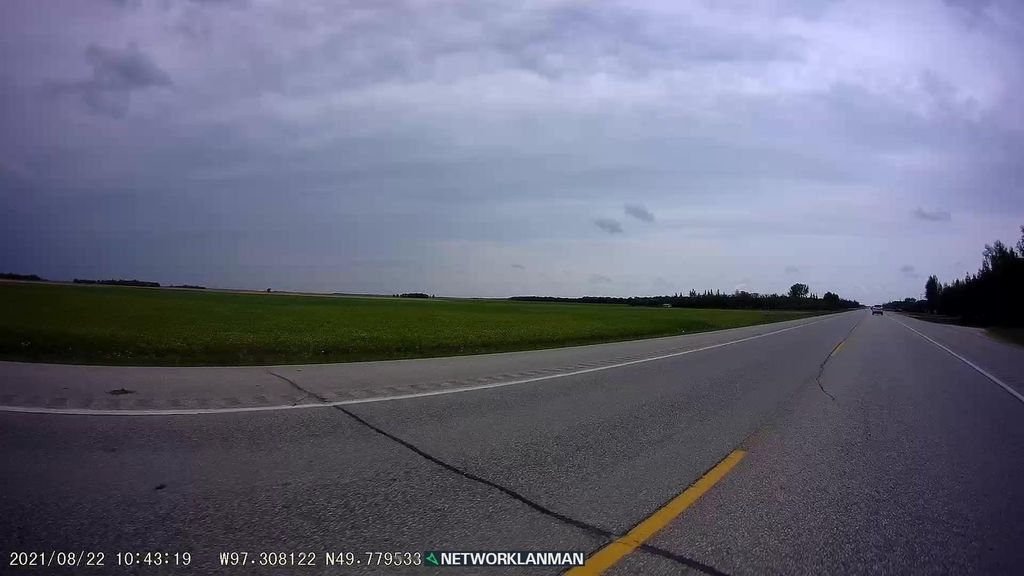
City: winnipeg